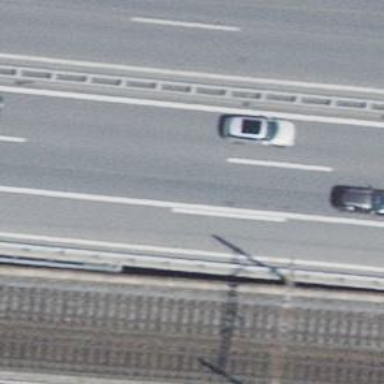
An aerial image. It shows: Bridge with asphalt surface on motorway link.